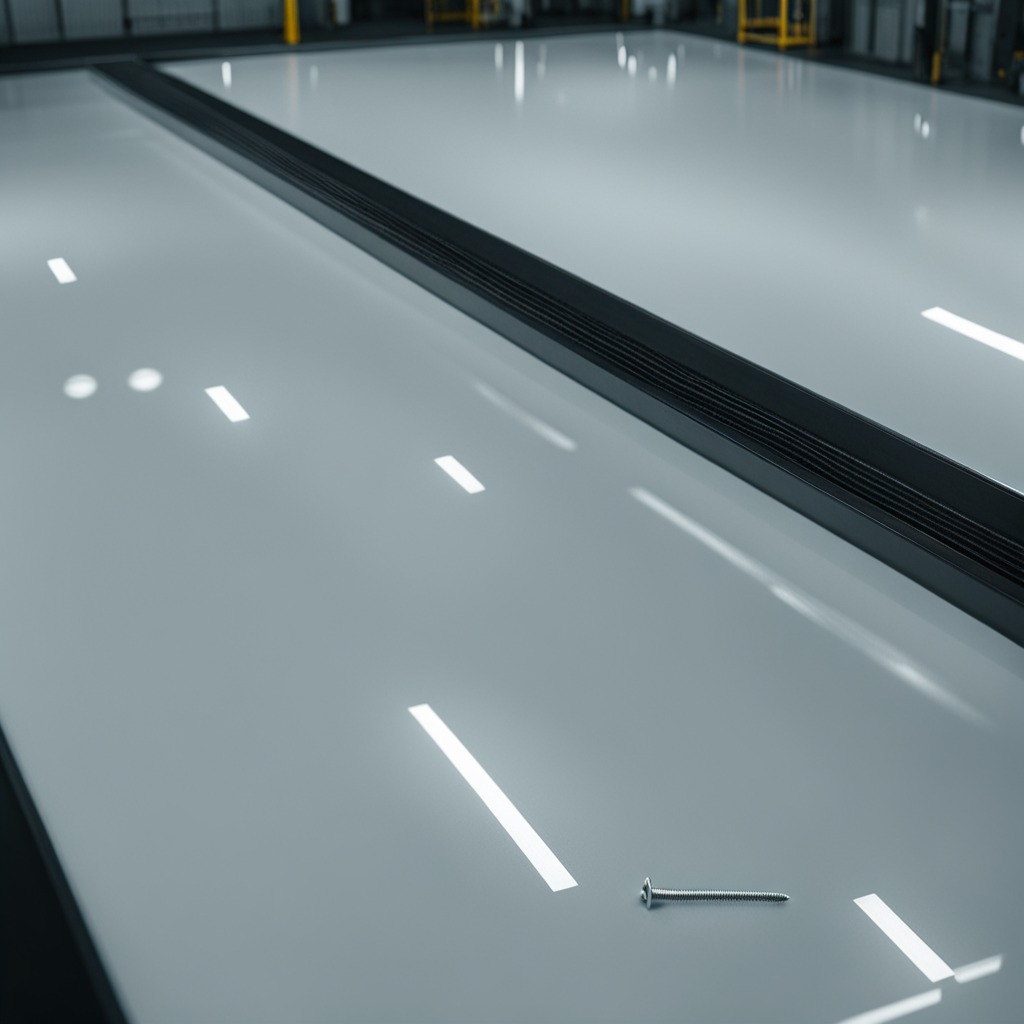
A metal screw is lying on the high-gloss table in a ship maintenance bay industrial lighting.